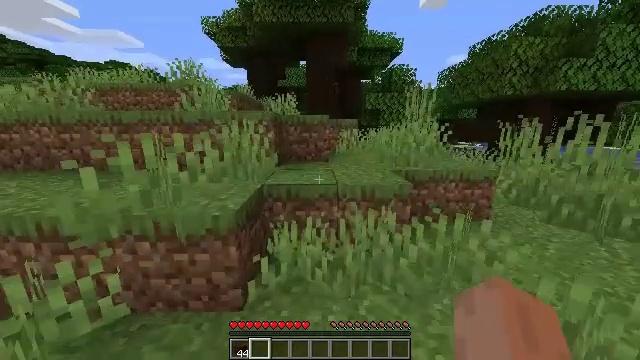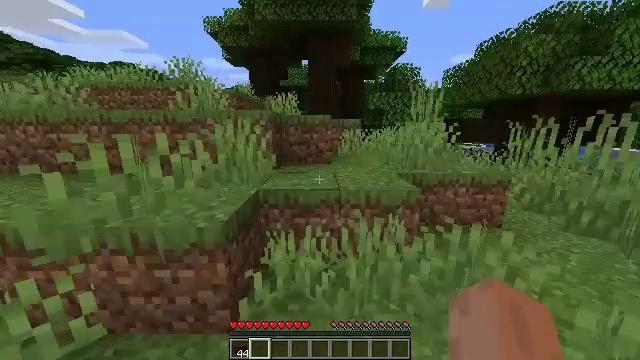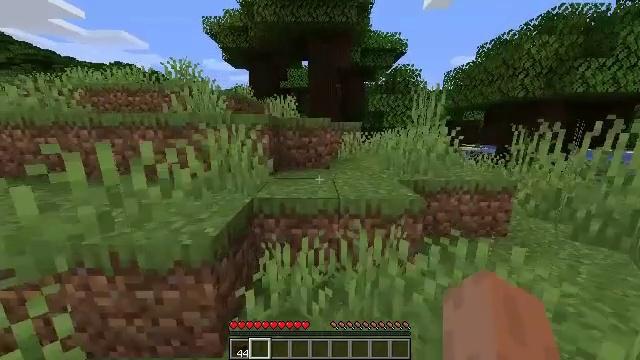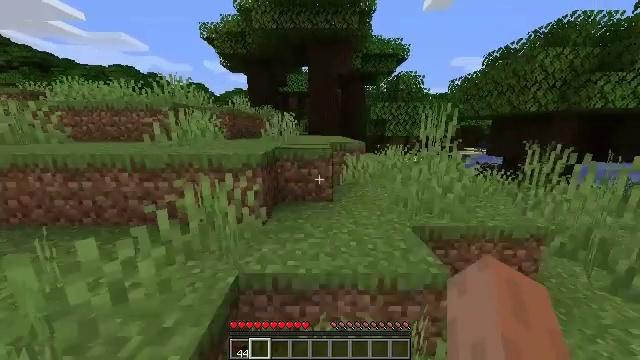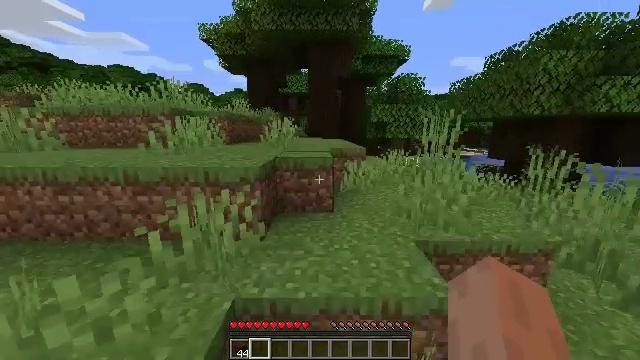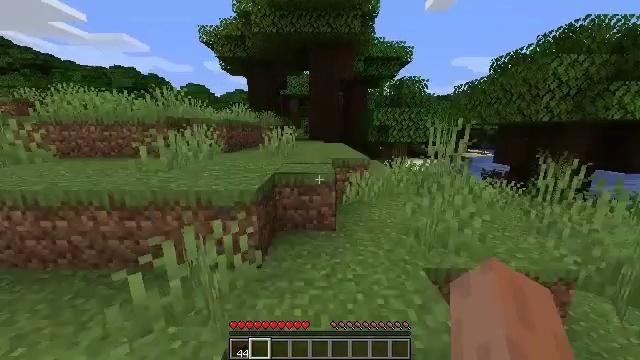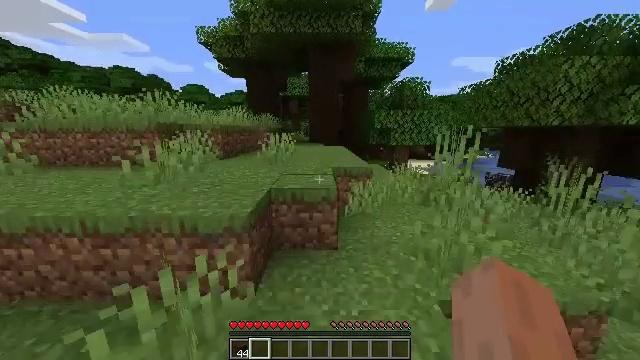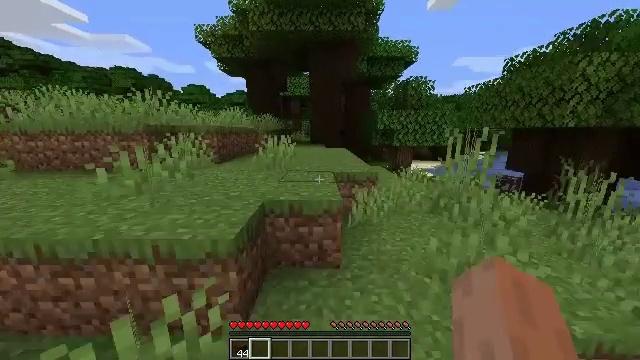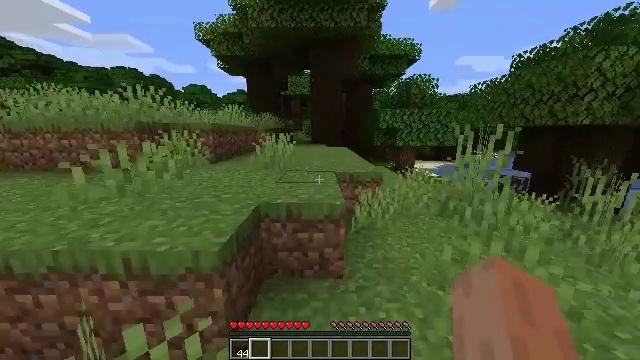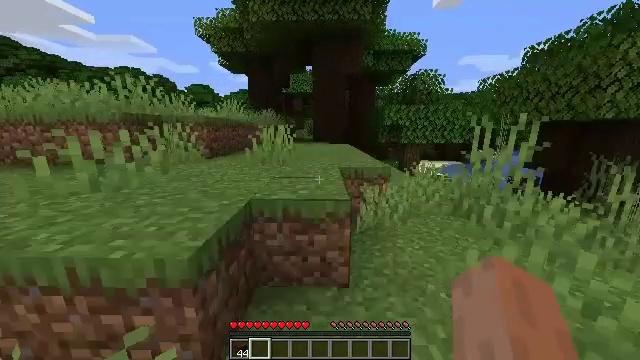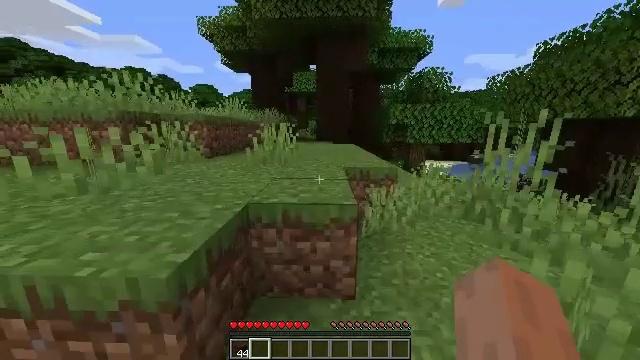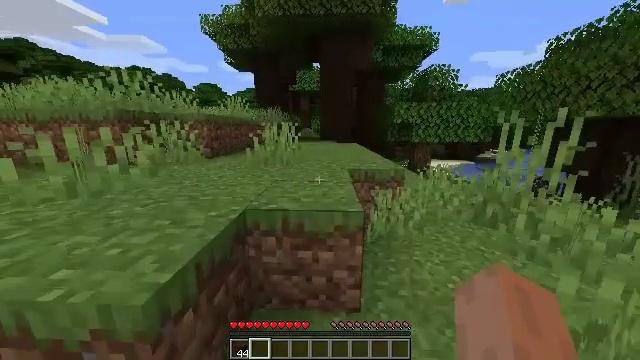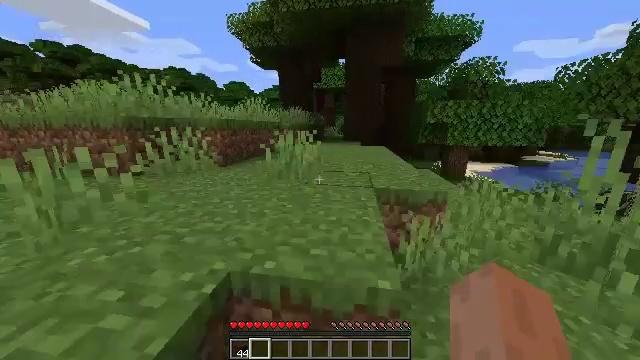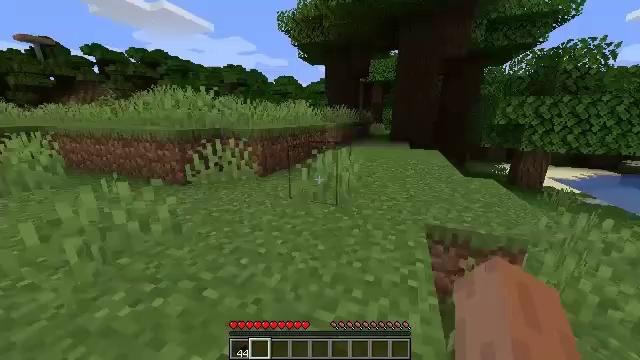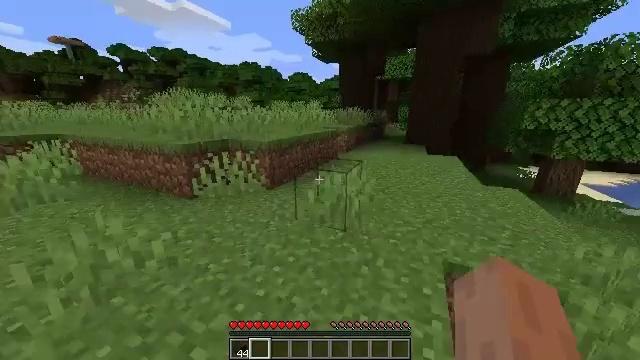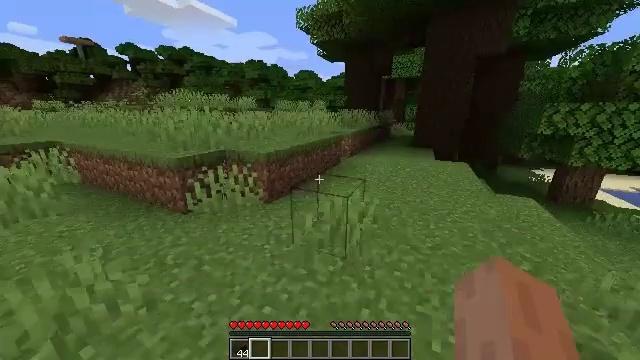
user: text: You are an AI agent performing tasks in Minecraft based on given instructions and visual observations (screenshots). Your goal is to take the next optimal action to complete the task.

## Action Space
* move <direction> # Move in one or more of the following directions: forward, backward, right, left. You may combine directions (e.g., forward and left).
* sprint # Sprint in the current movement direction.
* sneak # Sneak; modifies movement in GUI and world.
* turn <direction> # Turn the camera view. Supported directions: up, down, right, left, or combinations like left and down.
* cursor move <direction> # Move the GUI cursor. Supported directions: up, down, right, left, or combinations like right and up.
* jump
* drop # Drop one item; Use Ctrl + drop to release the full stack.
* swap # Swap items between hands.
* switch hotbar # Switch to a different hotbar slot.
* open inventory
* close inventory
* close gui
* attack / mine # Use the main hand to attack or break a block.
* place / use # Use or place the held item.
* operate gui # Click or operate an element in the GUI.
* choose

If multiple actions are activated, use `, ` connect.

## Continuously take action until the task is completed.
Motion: motion action
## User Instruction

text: Gather the peony by left-clicking.
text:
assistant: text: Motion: move forward
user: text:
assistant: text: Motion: move forward, jump
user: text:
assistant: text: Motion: move forward, jump
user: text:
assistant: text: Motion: move forward, jump
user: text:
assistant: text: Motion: move forward, jump
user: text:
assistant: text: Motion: move forward, jump
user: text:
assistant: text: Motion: move forward, jump
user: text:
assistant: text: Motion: move forward, jump
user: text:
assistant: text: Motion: move forward, jump
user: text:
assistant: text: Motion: move forward, jump
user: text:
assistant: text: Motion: move forward, jump
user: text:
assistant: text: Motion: move forward, turn left, jump
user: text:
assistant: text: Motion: move forward, turn left and down, jump
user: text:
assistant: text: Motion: move forward, turn left, jump
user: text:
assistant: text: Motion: move forward, turn left, jump
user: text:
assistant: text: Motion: move forward, jump
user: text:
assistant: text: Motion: move forward, jump
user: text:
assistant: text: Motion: move forward, jump
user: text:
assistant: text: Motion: move forward
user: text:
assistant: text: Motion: move forward
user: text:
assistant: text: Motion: move forward
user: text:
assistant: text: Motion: move forward, sprint, turn left
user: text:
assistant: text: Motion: move forward, sprint, turn left
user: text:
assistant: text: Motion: move forward, sprint, turn left
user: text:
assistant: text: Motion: move forward, sprint, turn left
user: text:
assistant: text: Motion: move forward, turn left
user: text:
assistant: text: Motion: move forward
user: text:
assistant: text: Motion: move forward, jump
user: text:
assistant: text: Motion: move forward, jump
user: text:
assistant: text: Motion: move forward, jump